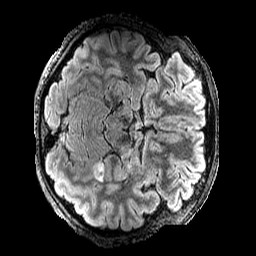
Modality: FLAIR
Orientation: axial
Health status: ill
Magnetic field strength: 3 T